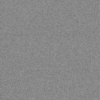
Label: dusty